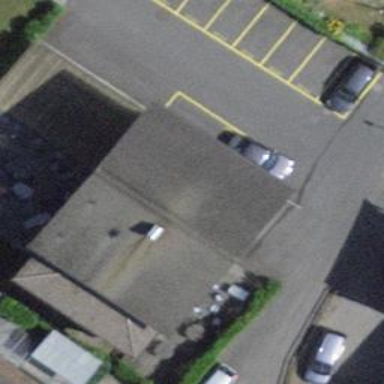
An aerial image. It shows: Restaurant.